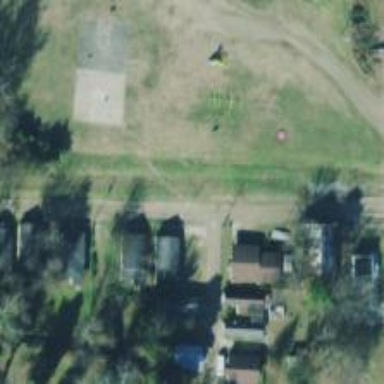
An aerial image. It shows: Alley classified as service road.